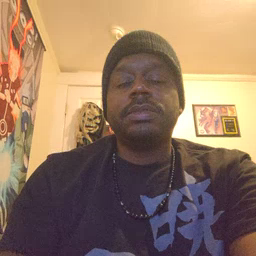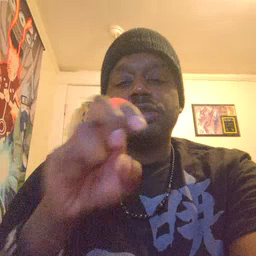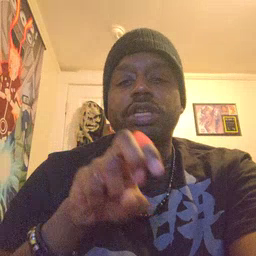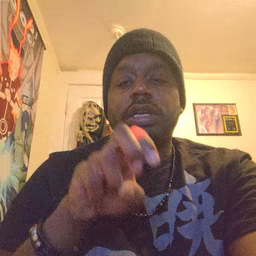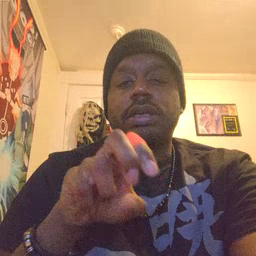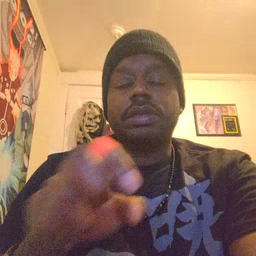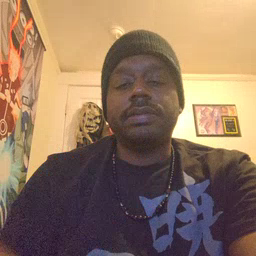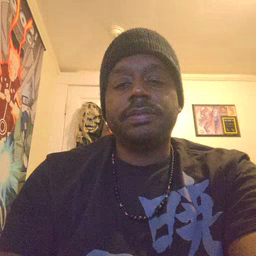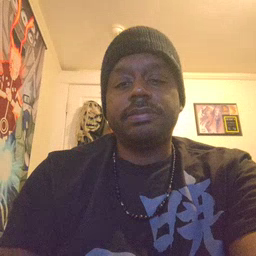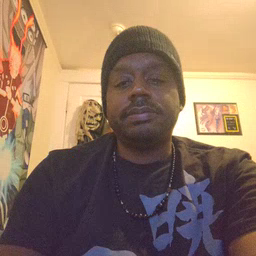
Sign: chair